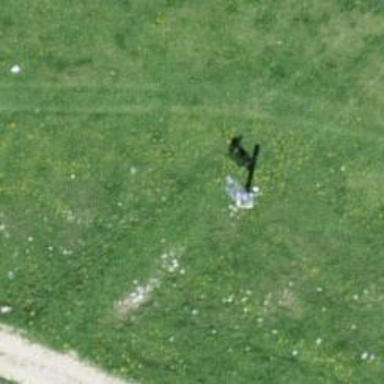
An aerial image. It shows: Pylon used for aerialway.